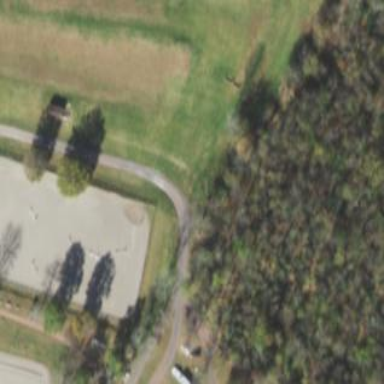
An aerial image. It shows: Equestrian pitch for leisure land activities.